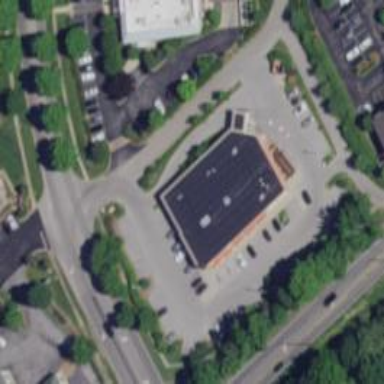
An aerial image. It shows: Pharmacy providing healthcare services.